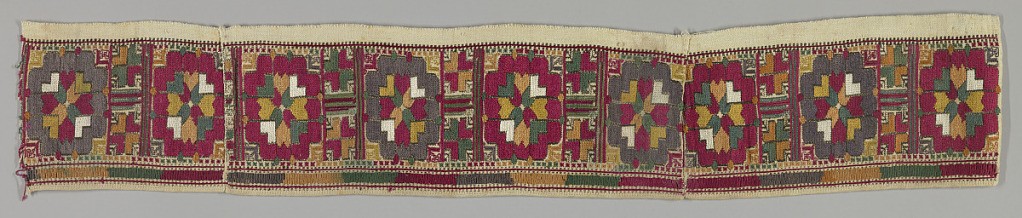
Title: Borders
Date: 19th century
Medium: silk embroidery on cotton foundation
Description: Two borders, probably from sleeve or bottom of dress, worked in silks in red, yellow, orange, white, and outlines of black. Design shows a stylized flower head, with heart-shaped leaves at the center and small leaf-shaped corner designs. Repeat about 3 inches wide, separated by a narrow border of completely stylized smaller flower-head. A bottom border of drawn work, made by whipping groups of threads in similar colors to embroidery, about 1/2 inch wide.